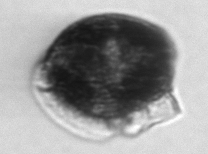
Label: Dinophysis_norvegica